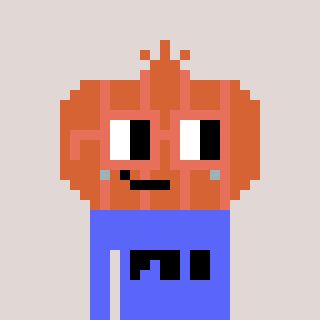
a pixel art character with square orange glasses, a onion-shaped head and a purple-colored body on a warm background